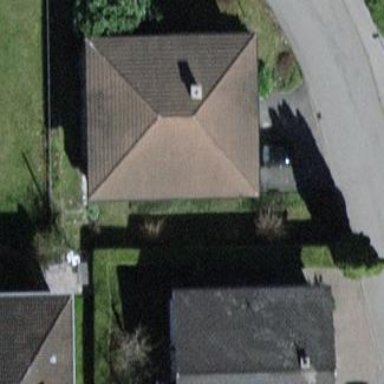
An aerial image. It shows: Detached building with hipped roof shape.